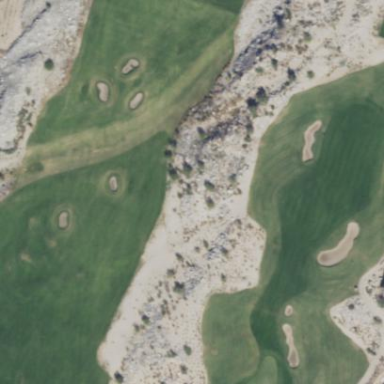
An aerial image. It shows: Grassy area designated as driving range for golf.